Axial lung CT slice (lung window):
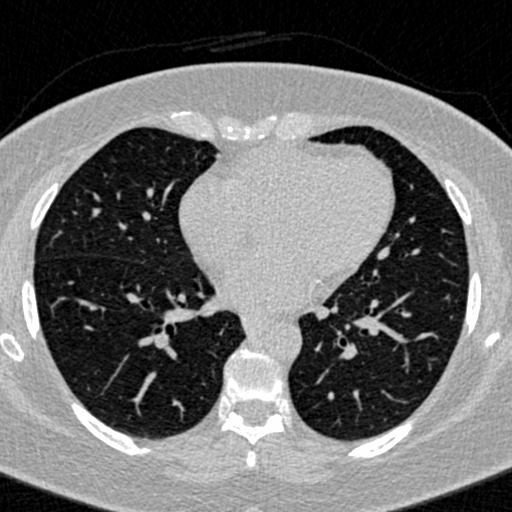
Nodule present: no